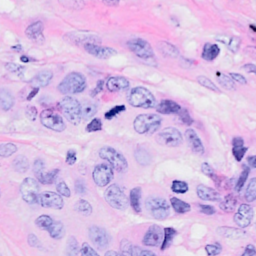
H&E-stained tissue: Breast